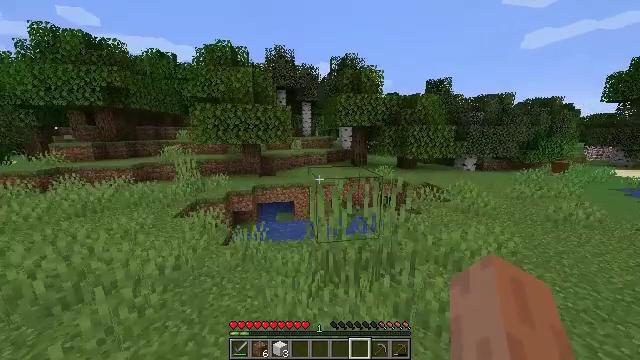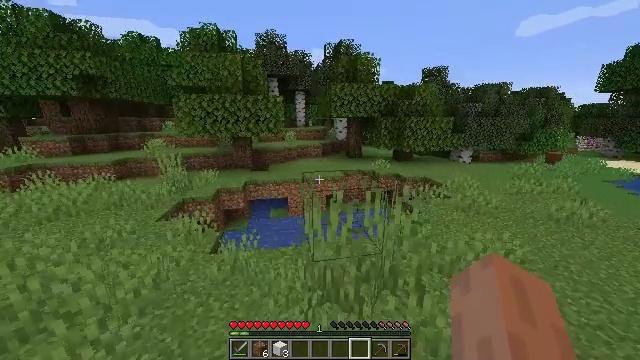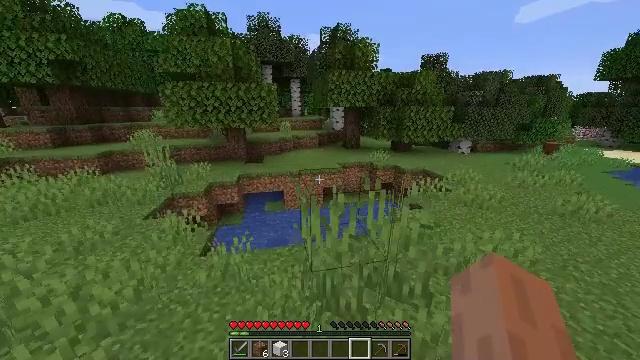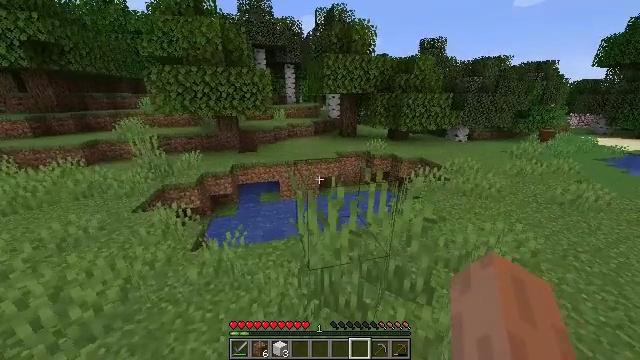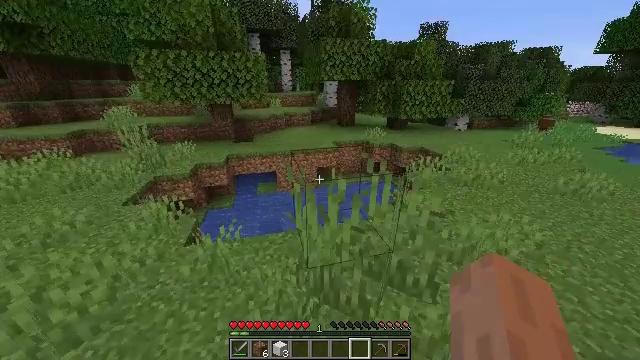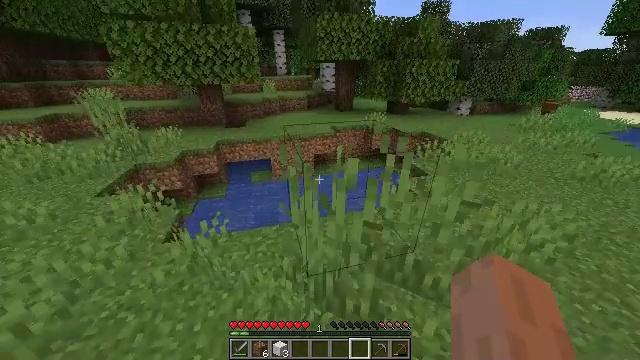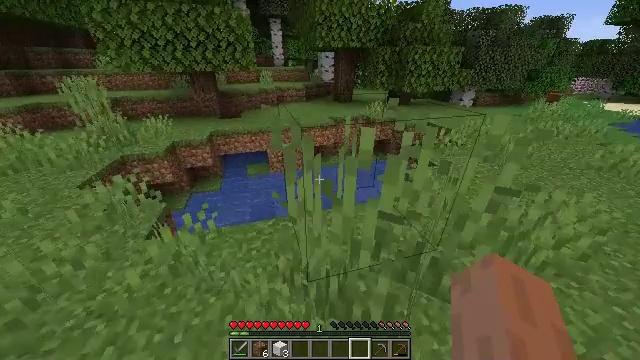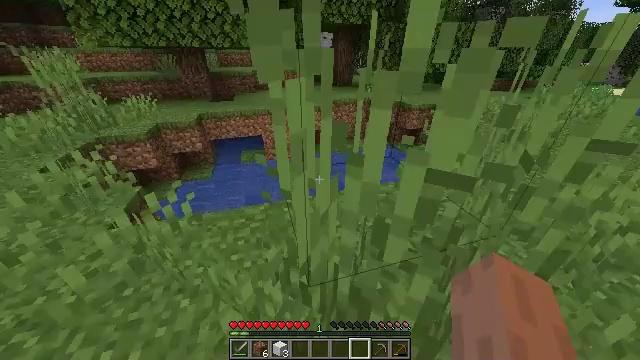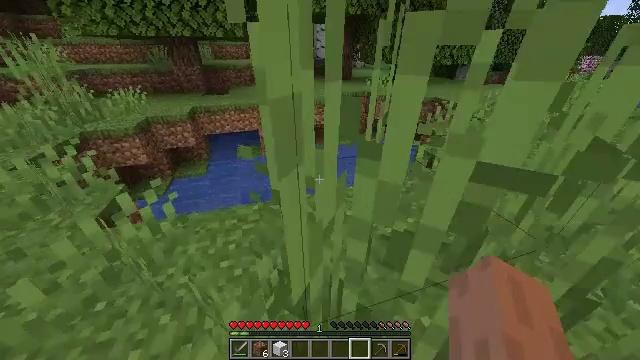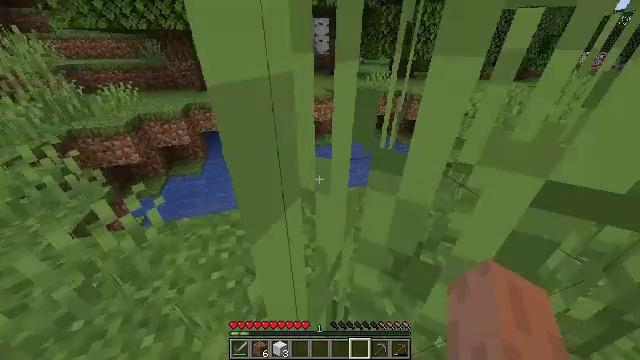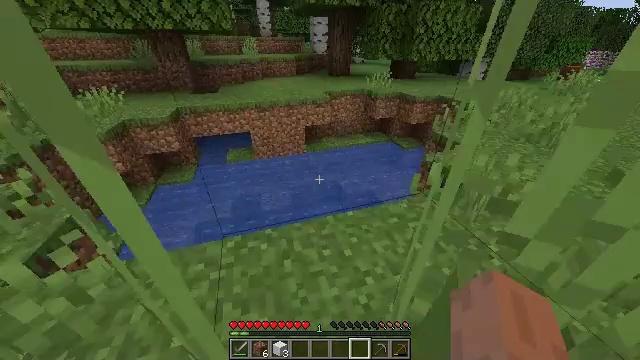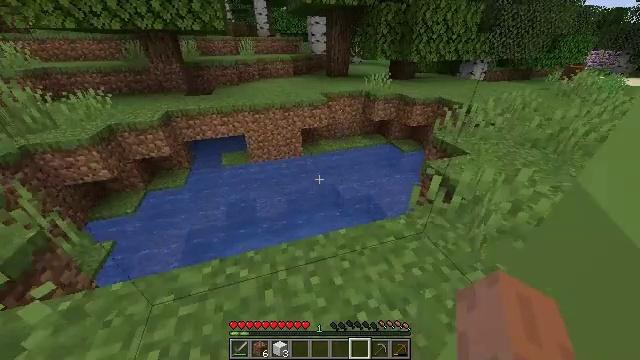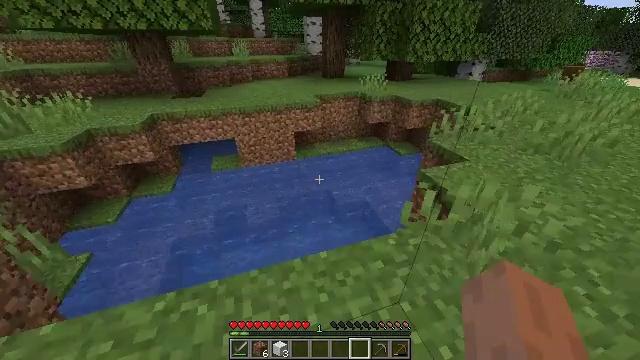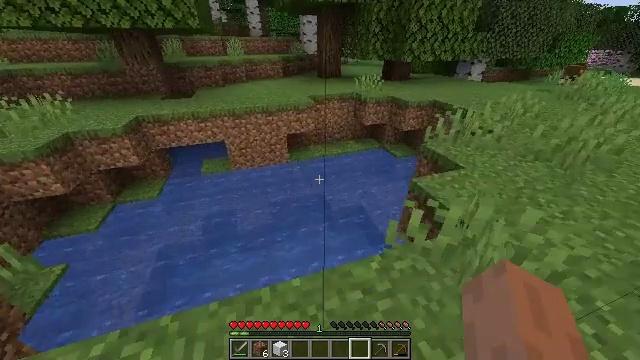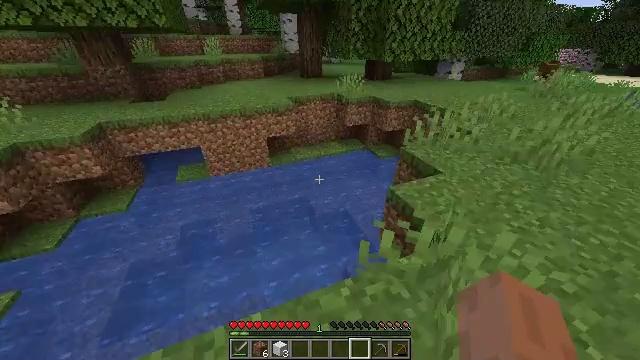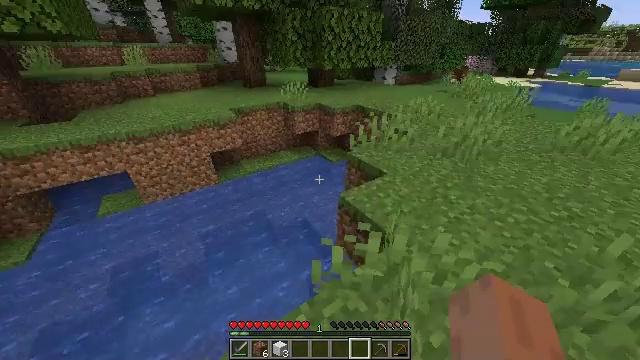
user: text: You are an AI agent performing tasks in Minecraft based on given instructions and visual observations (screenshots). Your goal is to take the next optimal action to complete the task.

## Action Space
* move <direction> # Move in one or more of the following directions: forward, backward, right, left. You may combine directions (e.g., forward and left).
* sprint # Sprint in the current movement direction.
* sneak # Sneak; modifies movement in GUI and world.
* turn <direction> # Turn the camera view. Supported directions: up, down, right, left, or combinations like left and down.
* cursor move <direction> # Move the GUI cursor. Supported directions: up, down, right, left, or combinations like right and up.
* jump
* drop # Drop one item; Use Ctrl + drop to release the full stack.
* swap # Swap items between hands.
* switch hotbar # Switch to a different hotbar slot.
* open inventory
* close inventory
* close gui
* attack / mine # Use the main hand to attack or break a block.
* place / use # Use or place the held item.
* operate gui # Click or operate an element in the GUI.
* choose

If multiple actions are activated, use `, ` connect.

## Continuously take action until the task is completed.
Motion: motion action
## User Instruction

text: Craft the cooked mutton.
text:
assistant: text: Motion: move forward, turn right and down, jump
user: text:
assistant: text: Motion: move forward, turn right and down, jump
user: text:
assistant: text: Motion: move forward, turn right and down, jump
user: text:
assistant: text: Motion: move forward, turn down, jump
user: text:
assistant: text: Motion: move forward, turn right and down
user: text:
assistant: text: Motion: move forward, turn down
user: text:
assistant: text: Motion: move forward, turn down
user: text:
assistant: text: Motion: move forward, turn down
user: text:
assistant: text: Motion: move forward and move right
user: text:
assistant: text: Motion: move forward and move right
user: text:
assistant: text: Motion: move forward and move right
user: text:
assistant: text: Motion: move forward and move right
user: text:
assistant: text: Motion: move forward and move right
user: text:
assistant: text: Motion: move forward and move right, turn right
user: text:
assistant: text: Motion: move forward and move right, turn right and up
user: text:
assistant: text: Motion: move forward and move right, turn right and up
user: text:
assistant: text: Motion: move forward and move right, turn right and up
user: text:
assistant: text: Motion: move forward and move right, turn right and up
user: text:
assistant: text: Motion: move forward and move right, turn right and up
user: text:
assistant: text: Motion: move forward and move right, turn right
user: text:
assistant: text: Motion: move forward and move right
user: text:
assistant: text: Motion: move forward and move right
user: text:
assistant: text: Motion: move forward and move right
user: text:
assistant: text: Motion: move forward and move right
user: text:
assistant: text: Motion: move forward and move right
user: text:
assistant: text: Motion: move forward and move right
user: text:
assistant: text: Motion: move forward and move right
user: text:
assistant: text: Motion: move forward and move right
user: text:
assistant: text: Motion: move forward and move right
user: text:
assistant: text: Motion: move forward and move right